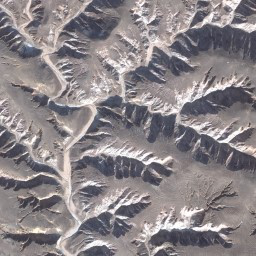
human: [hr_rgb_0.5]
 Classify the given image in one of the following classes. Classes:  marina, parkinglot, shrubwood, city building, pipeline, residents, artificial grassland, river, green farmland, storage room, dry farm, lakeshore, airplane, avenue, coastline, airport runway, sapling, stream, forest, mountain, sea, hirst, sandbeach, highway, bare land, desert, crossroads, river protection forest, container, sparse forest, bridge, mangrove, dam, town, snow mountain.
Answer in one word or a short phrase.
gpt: mountain